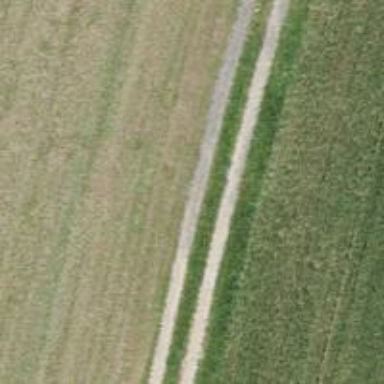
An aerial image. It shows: Gravel track with grade 3 tracktype.